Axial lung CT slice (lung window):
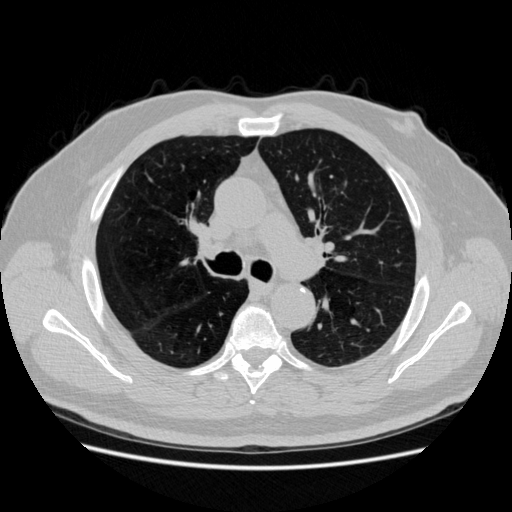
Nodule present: no